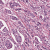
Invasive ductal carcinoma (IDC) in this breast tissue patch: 1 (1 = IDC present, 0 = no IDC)